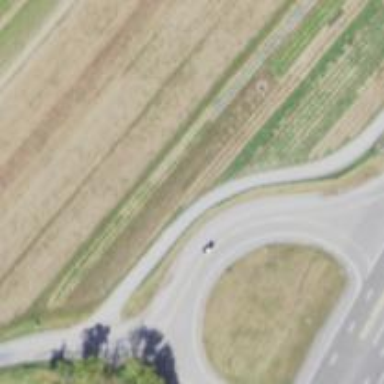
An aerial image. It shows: Trunk link highway with asphalt surface and jughandle junction.